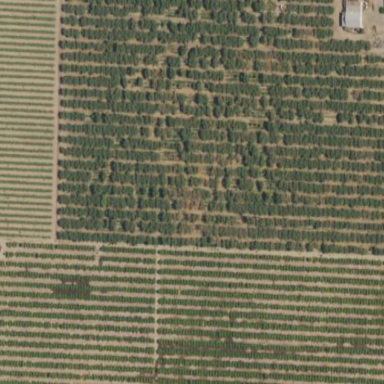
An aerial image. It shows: Vineyard.